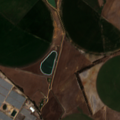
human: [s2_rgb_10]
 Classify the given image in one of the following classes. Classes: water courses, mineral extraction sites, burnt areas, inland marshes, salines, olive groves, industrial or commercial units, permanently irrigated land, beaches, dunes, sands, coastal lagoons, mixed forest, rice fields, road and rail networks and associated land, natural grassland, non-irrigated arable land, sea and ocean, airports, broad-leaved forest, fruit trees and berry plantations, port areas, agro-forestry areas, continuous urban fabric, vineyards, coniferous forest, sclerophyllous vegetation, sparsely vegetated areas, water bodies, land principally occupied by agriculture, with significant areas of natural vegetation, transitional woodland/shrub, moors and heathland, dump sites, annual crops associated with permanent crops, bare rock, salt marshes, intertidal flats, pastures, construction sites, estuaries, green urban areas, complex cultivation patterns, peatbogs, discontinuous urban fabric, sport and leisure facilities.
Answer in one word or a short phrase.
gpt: non-irrigated arable land, permanently irrigated land, pastures